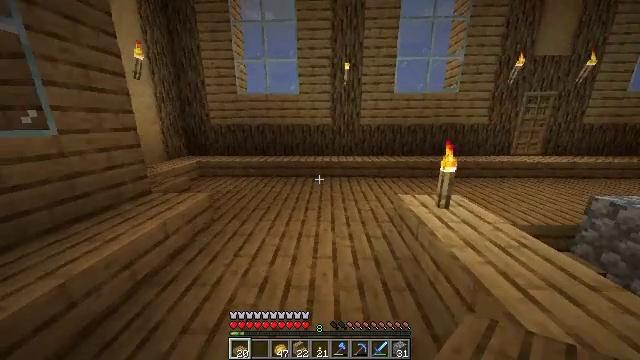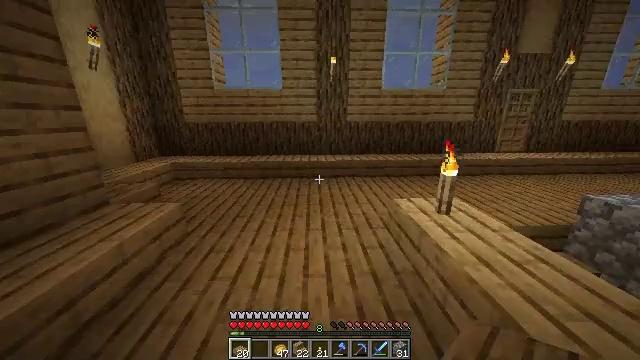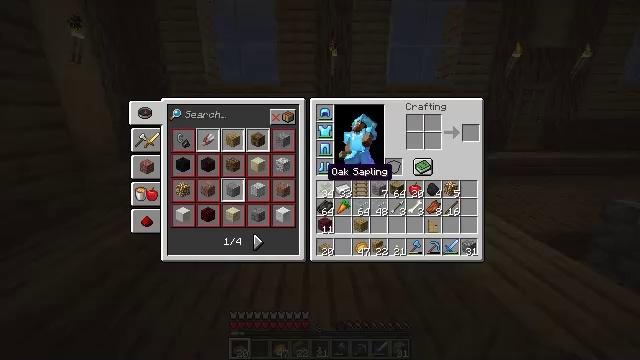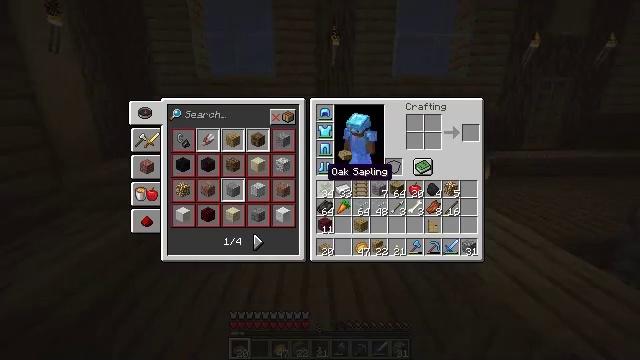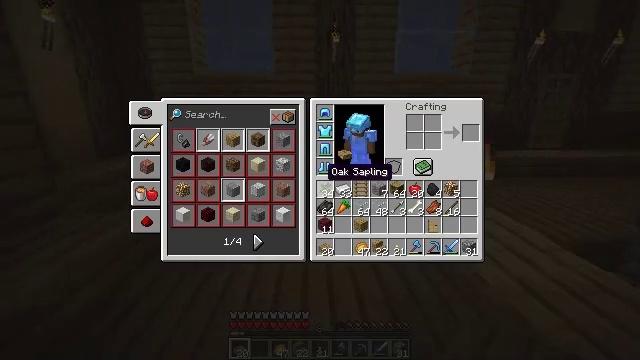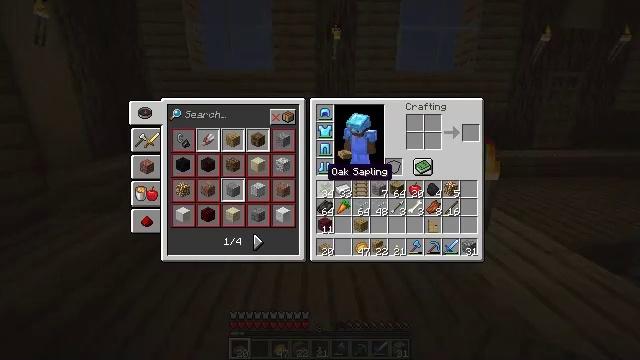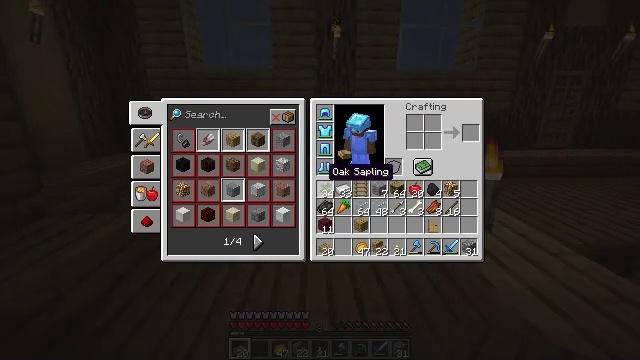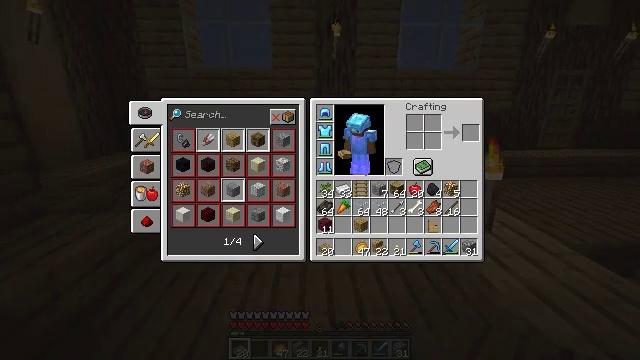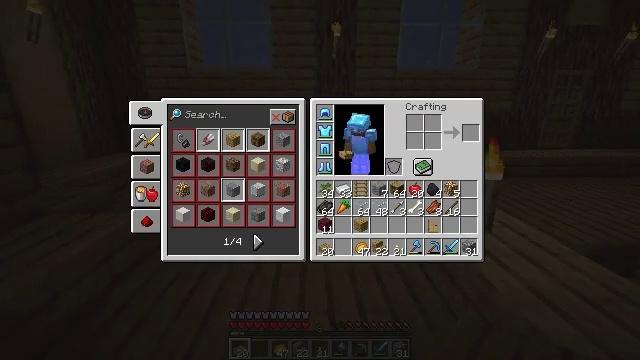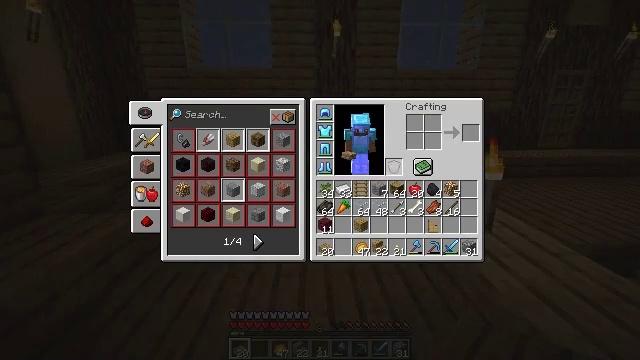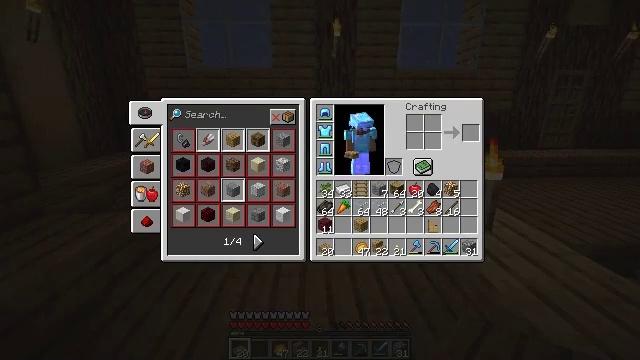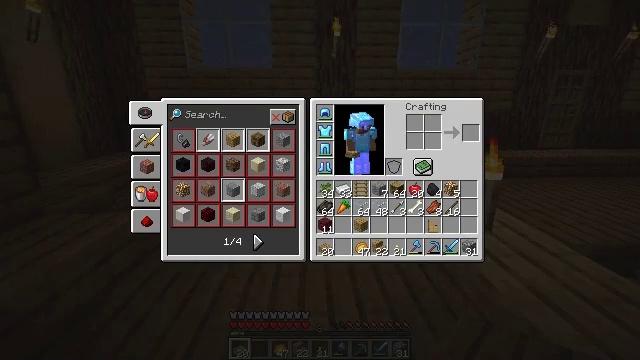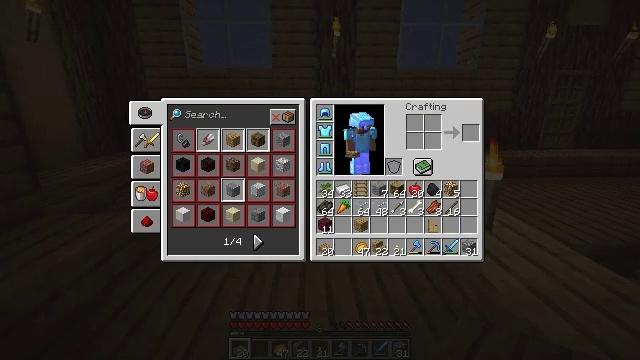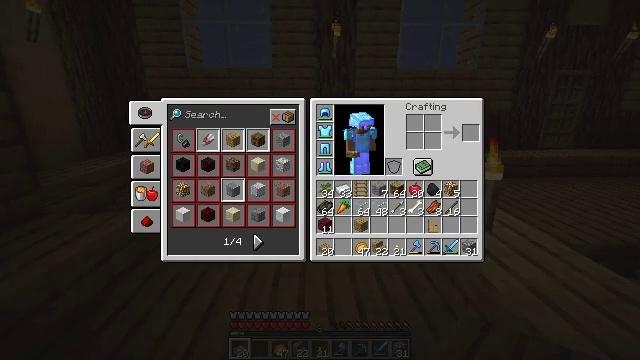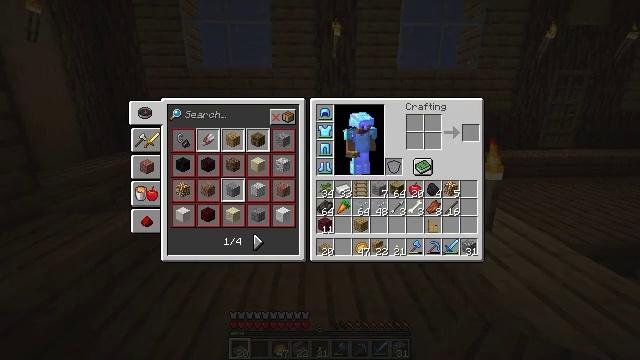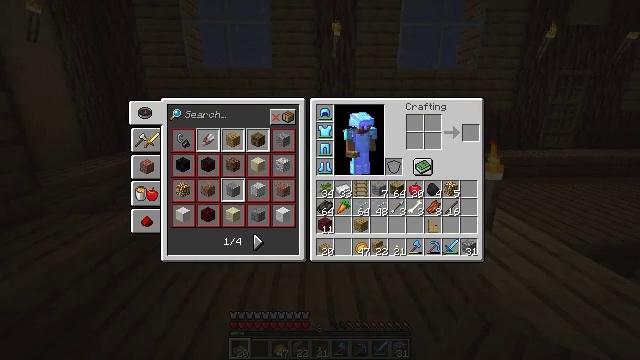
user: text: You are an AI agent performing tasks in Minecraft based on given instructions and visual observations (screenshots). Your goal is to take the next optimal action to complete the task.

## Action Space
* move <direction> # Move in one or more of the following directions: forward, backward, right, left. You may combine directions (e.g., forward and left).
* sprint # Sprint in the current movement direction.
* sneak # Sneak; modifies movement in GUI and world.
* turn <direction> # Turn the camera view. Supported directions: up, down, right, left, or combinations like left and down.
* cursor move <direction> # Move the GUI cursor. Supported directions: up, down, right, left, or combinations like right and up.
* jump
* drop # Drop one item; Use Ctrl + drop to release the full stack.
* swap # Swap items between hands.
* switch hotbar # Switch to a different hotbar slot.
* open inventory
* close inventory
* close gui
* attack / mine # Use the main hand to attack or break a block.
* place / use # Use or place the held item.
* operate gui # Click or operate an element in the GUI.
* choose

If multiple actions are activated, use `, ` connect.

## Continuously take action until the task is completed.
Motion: motion action
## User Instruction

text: Interact with the crafting table to create iron bars.
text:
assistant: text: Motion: turn right
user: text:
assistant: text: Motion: open inventory
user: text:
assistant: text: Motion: open inventory
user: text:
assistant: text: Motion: open inventory
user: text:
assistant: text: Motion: open inventory
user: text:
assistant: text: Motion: no_op
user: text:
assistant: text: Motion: cursor move right
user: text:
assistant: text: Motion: cursor move right
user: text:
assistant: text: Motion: cursor move right and up
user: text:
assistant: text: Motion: cursor move right and up
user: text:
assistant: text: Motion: no_op
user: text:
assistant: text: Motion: no_op
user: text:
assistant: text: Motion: no_op
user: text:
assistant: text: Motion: no_op
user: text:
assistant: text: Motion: no_op
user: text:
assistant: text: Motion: cursor move left and down
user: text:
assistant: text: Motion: cursor move left and down
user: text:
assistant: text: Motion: cursor move left
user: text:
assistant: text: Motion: no_op
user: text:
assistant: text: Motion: no_op
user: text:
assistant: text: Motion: no_op
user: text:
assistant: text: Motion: no_op
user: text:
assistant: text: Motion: no_op
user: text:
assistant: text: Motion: no_op
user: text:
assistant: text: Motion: cursor move right
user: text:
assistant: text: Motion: no_op
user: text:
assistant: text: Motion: no_op
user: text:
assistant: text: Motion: no_op
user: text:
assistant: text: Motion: no_op
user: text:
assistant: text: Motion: cursor move right